Question: I am using concrete to render my site, it uses the following error system;
'''
if (isset($error) && $error != '') {
if ($error instanceof Exception) {
$_error[] = $error->getMessage();
} else if ($error instanceof ValidationErrorHelper) {
$_error = $error->getList();
} else if (is_array($error)) {
$_error = $error;
} else if (is_string($error)) {
$_error[] = $error;
}
?>
<?php if ($format == 'block') { ?>
<div class="alert-message error">
<?php foreach($_error as $e): ?>
<?php echo $e?><br/>
<?php endforeach; ?>
</div>
<?php } else { ?>
<ul class="ccm-error">
<?php foreach($_error as $e): ?>
<li><?php echo $e?></li>
<?php endforeach; ?>
</ul>
<?php } ?>
<?php } ?>
'''
This is used to detect errors in the system, or validation errors.
My problem is that the error div is being displayed but there is no errors, e.g.:

I have tried dumping the variables and this is the result (in this case):
'''
Array object(ValidationErrorHelper)#89 (1) { ["error:protected"]=> array(0) { } }
'''
This is the ValidationErrorHelper system:
'''
<?php
defined('C5_EXECUTE') or die("Access Denied.");
class ValidationErrorHelper {
protected $error = array();
public function reset() {
$this->error = array();
}
public function add($e) {
if ($e instanceof ValidationErrorHelper) {
$this->error = array_merge($e->getList(), $this->error);
} else if (is_object($e) && ($e instanceof Exception)) {
$this->error[] = $e->getMessage();
} else {
$this->error[] = $e;
}
}
public function getList() {
return $this->error;
}
public function has() {
return (count($this->error) > 0);
}
public function output() {
if ($this->has()) {
print '<ul class="ccm-error">';
foreach($this->getList() as $error) {
print '<li>' . $error . '</li>';
}
print '</ul>';
}
}
}
?>
'''
Is there any way to remove this? or diagnose it?
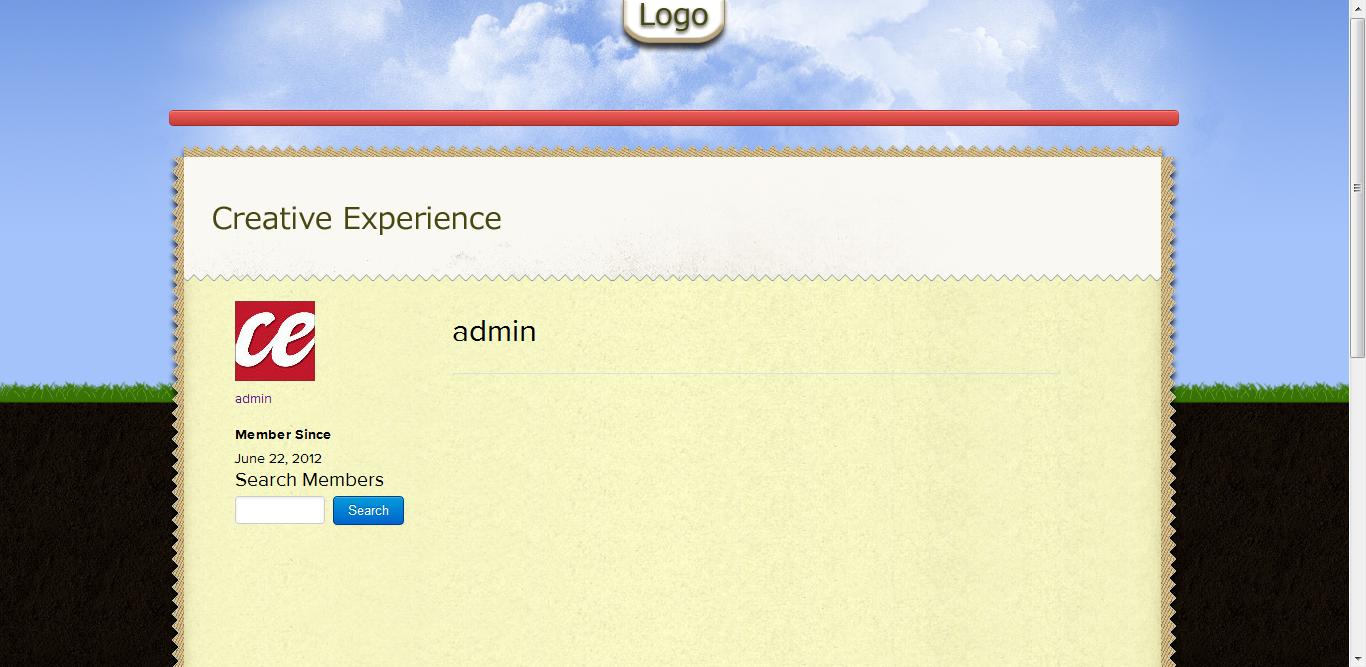
Answer: Sometimes the error object is set, but doesn't have any errors in it. If you look at the very top "if" statement, you'll see this:
'''
if (isset($error) && $error != '') {
'''
So what's happening is the $error variable is an object or an array and has been set by the system, but it doesn't have any errors in it. But your code is always outputting the container <div> as long as the $error variable is set (or not an empty string). What you need to do is add an additional check on the $_error variable (the one that is created in the first dozen or so lines of the code) to see if it's empty or not.
Try this:
'''
if (isset($error) && $error != '') {
if ($error instanceof Exception) {
$_error[] = $error->getMessage();
} else if ($error instanceof ValidationErrorHelper) {
$_error = $error->getList();
} else if (is_array($error)) {
$_error = $error;
} else if (is_string($error)) {
$_error[] = $error;
}
if (!empty($_error)) {
if ($format == 'block') { ?>
<div class="alert-message error">
<?php foreach($_error as $e): ?>
<?php echo $e?><br/>
<?php endforeach; ?>
</div>
<?php } else { ?>
<ul class="ccm-error">
<?php foreach($_error as $e): ?>
<li><?php echo $e?></li>
<?php endforeach; ?>
</ul>
<?php }
}
}
'''